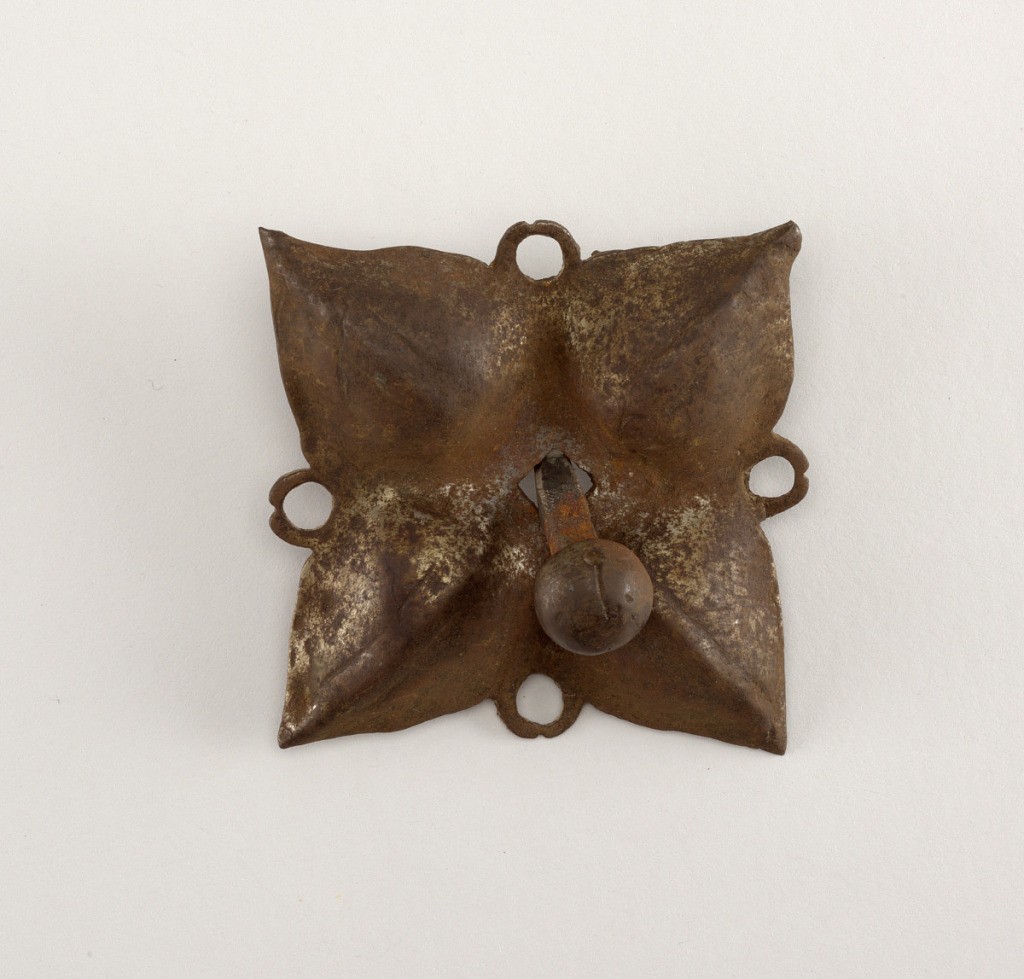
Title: Decorative door boss and nail
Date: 17th century
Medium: Wrought iron
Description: Square type, pierced and embossed with wrought lines. Quadrant leaf design based on old examples. Round, bell-shaped nail head on square shank.